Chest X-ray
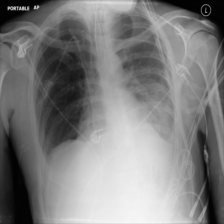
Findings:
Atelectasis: negative
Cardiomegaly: negative
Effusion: positive
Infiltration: positive
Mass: negative
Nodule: negative
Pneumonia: negative
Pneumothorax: negative
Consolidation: negative
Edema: negative
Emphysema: negative
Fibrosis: negative
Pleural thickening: negative
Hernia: negative